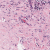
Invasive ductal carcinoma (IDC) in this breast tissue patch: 1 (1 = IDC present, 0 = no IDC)